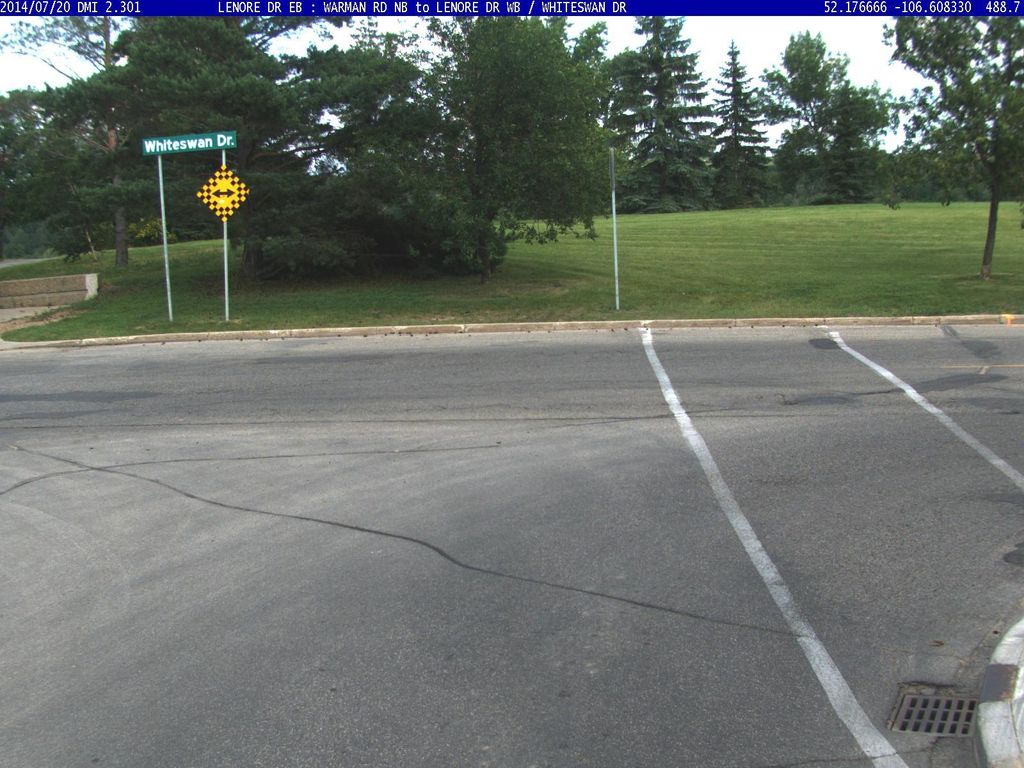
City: saskatoon